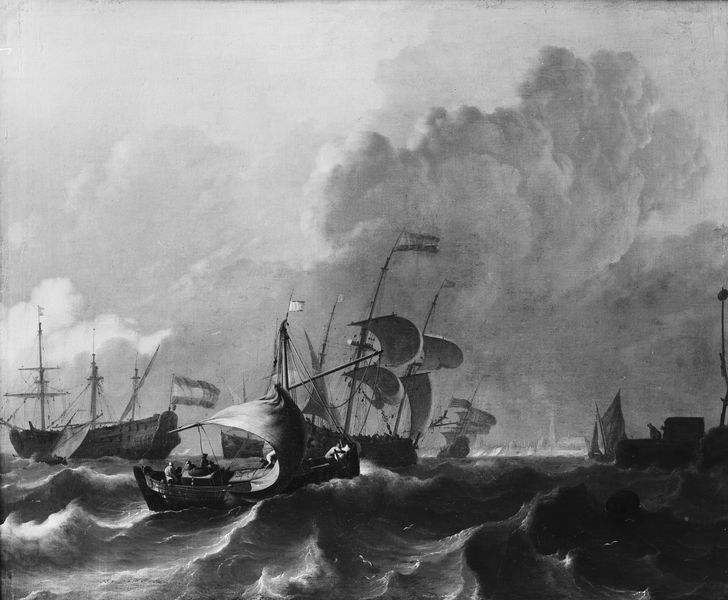
Titel: Het IJ voor Amsterdam
Künstler: Ludolf Bakhuysen
Standort: Amsterdam
Institution: Rijksmuseum
Schlagwörter: gemälde, gewitter, himmel, meer, wasser, weiß, wolken, menschen, see, stadt, männer, schwarz, wolke, niederlande, vögel, wind, kirche, land, boote, turm, gischt, küste, schiff, schiffe, segel, segelschiffe, strand, welle, wellen, fahnen, fahne, flagge, mast, dorf, masten, orkan, sturm, wehen, segeln, schwarz-weiß, fass, seegang, flaggen, maste, böe, bö, fahen, schwerer seegang